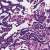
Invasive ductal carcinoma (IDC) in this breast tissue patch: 0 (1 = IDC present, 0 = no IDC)